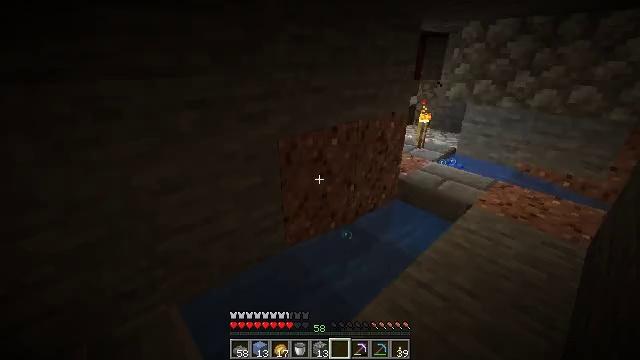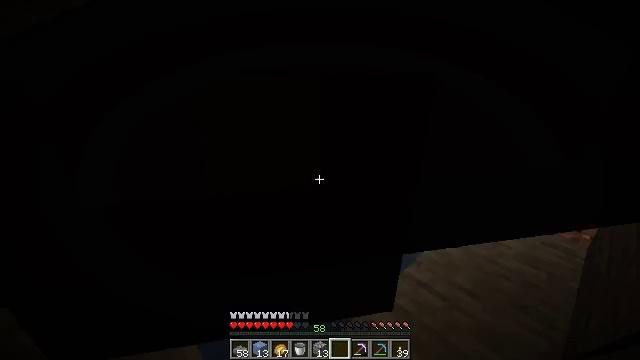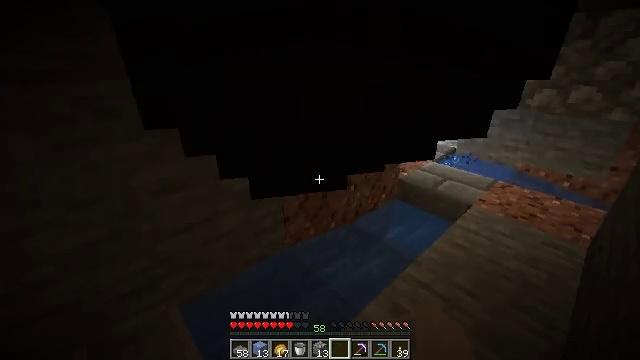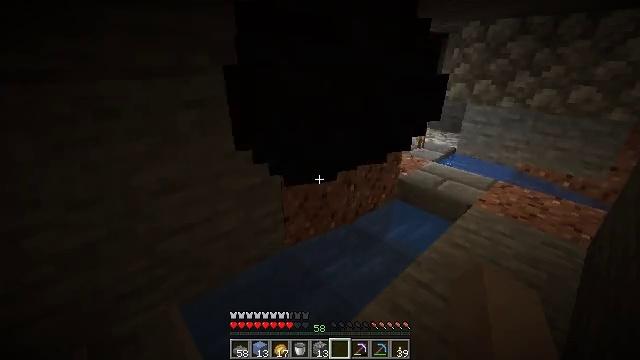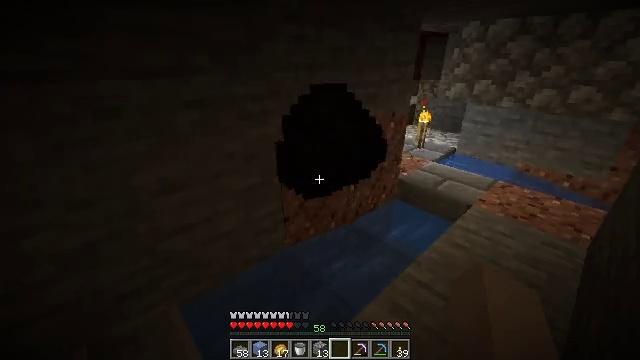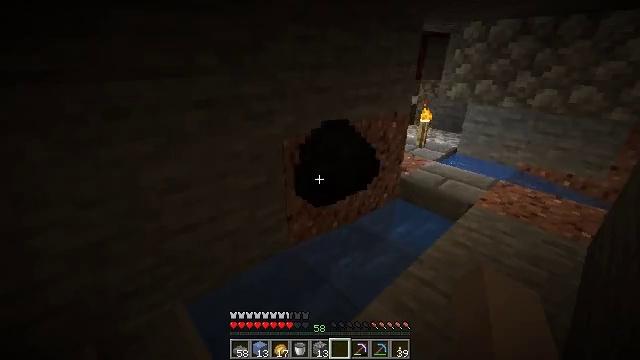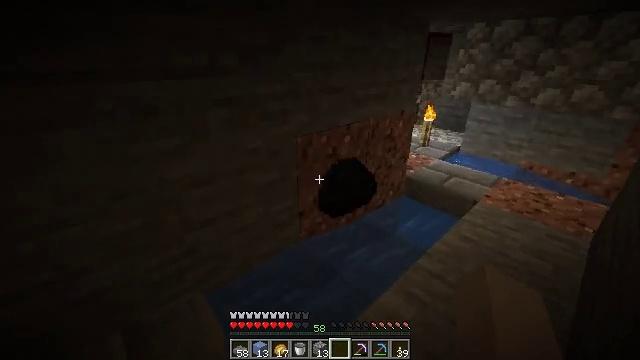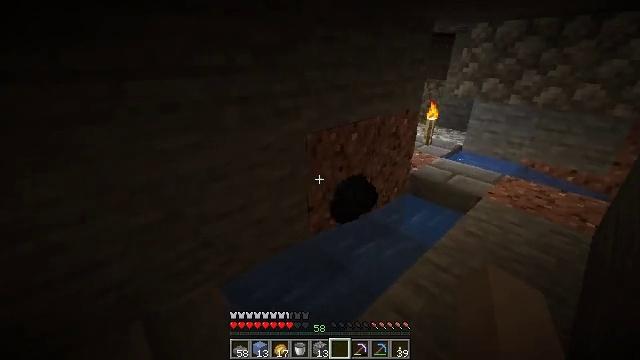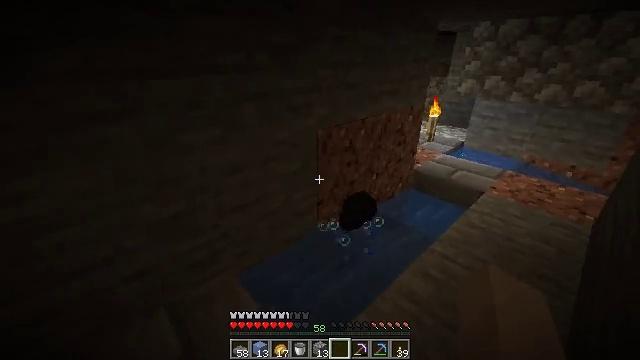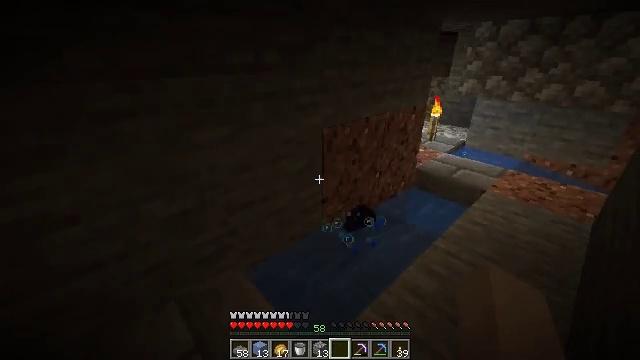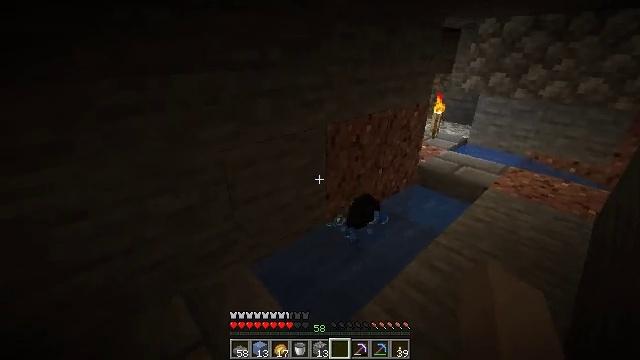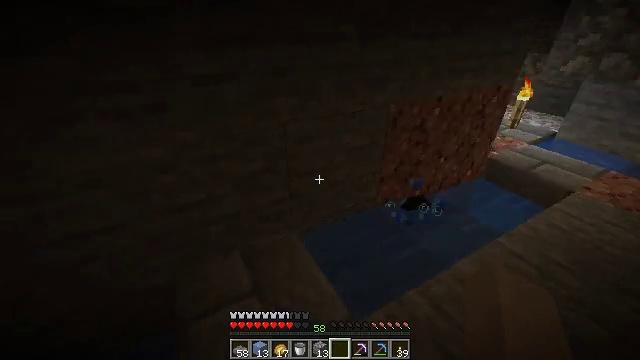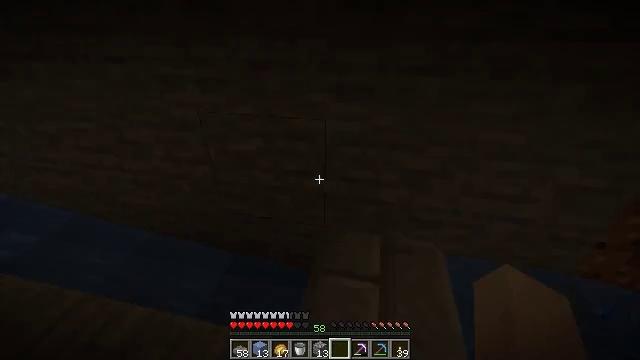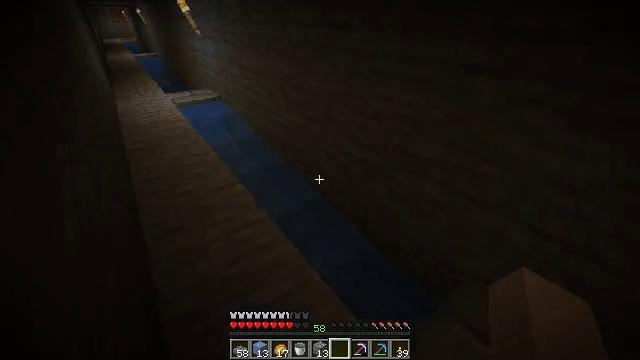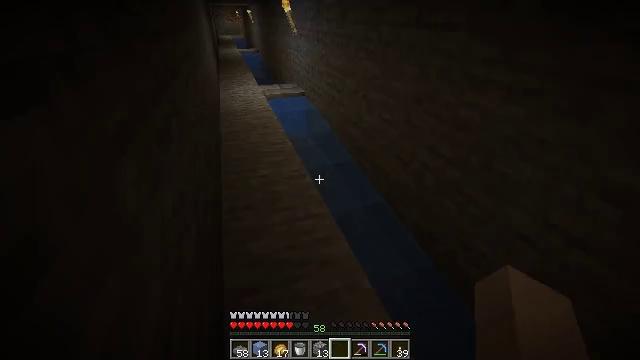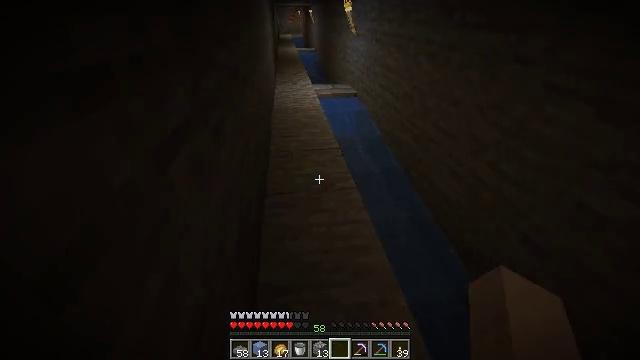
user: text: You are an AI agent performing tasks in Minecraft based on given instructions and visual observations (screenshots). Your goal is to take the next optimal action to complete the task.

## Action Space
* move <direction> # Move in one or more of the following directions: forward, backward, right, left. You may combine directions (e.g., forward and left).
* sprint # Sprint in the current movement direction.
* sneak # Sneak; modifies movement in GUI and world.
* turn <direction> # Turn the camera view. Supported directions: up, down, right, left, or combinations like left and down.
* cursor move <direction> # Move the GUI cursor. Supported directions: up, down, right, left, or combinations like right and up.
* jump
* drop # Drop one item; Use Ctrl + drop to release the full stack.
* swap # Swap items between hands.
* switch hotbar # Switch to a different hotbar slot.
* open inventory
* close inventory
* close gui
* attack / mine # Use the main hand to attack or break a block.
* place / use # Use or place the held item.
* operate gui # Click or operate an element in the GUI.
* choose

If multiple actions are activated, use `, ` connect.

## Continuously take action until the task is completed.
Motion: motion action
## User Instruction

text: Gather the stone brick slab for your inventory.
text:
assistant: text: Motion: no_op
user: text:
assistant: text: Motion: no_op
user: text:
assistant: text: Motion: no_op
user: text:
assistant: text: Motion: no_op
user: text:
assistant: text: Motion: move back
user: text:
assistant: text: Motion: move back
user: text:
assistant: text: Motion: move back
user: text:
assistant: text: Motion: move back
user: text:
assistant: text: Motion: no_op
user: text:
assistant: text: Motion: no_op
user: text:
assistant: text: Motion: turn left and down
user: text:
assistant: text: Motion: turn left and down
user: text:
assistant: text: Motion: turn left
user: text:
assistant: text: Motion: turn left
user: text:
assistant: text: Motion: move forward, turn left
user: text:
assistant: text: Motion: move forward, turn left
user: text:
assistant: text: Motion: move forward, turn left
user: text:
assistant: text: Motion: move forward, turn left and up
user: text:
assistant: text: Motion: move forward, turn left and up
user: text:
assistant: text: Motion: move forward, turn left and up
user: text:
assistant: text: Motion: move forward, turn left and up
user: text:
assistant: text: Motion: move forward, turn up
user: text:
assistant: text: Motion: move forward, turn right
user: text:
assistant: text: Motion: move forward
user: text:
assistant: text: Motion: move forward, turn right and up
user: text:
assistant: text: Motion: move forward, turn right and up
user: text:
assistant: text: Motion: move forward, turn right and up
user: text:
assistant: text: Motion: turn right and up
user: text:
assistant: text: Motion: turn right and up
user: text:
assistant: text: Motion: move forward